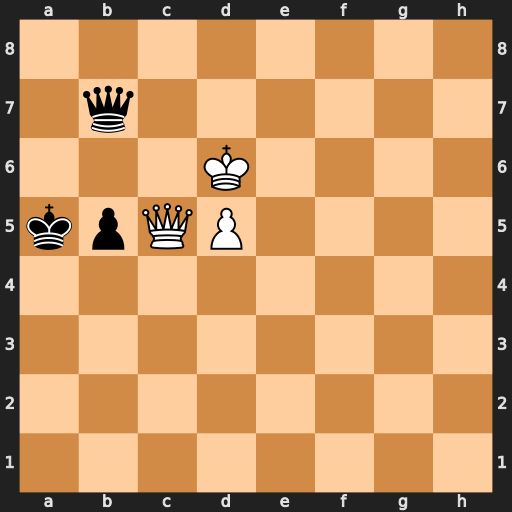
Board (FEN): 8/1q6/3K4/kpQP4/8/8/8/8
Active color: w
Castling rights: -
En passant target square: -
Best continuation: Qc6 Qb8+ Qc7+ Qxc7+ Kxc7 b4 d6 Ka4 d7 b3 d8=Q